Interaction volume radius: 10 \u00c5
Interaction volume height: 15 \u00c5
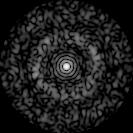
Disorder parameter: 0.8334